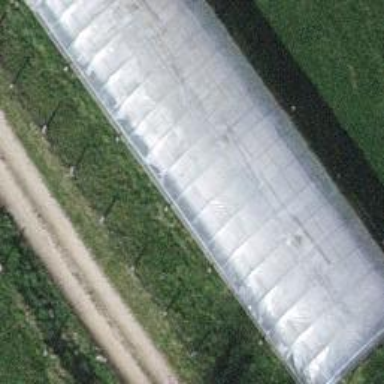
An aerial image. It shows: Greenhouse.